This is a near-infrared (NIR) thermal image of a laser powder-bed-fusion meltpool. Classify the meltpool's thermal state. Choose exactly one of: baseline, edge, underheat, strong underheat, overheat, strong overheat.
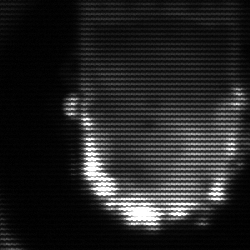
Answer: baseline